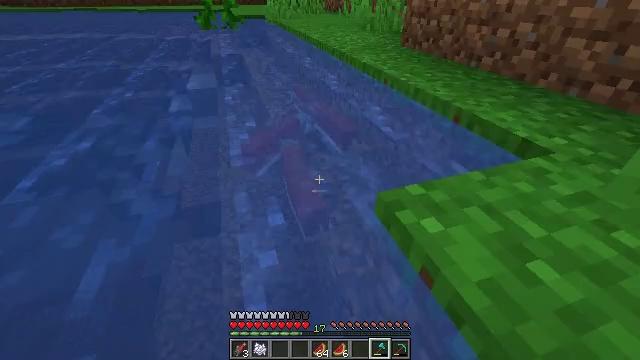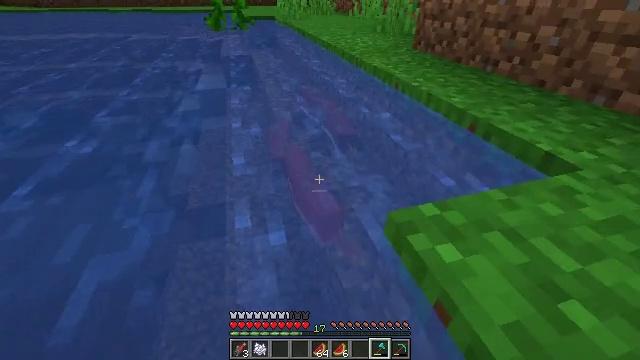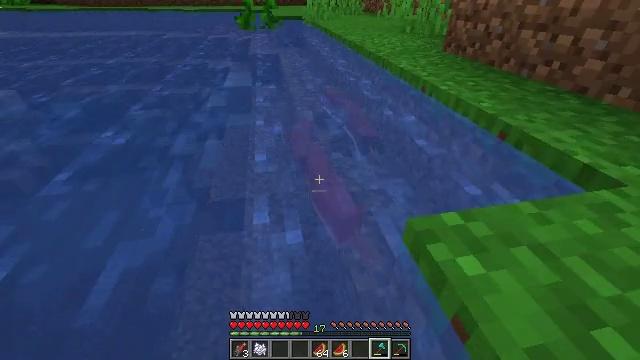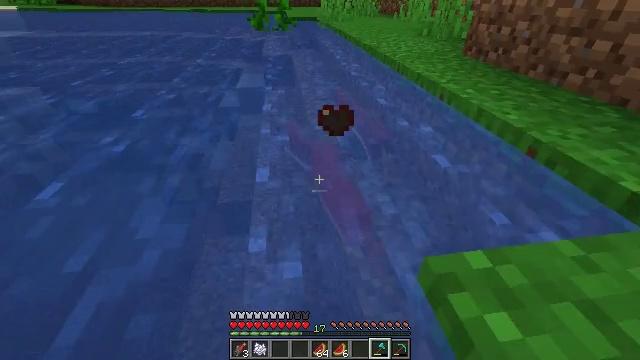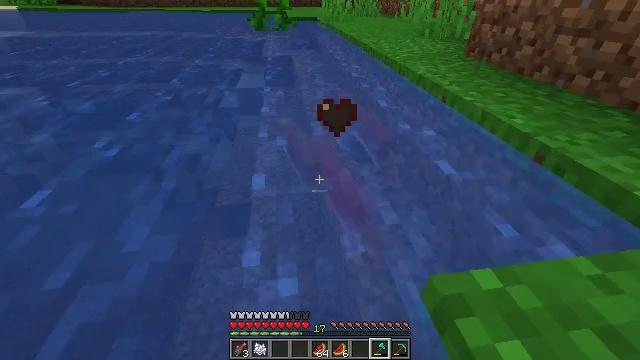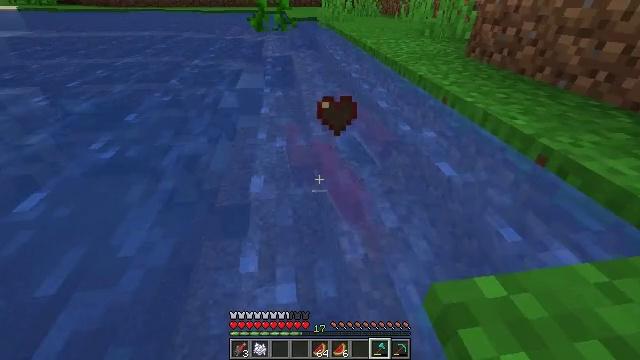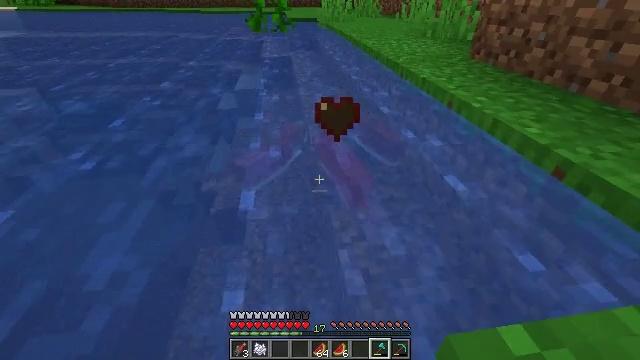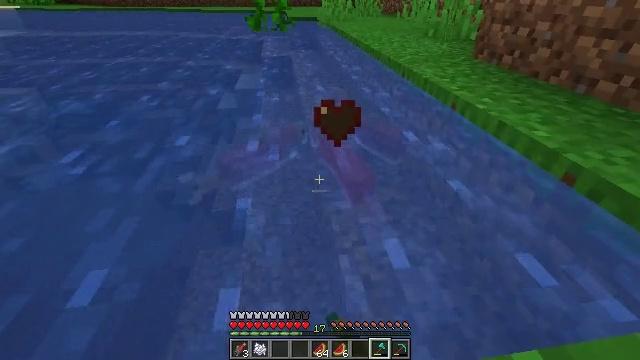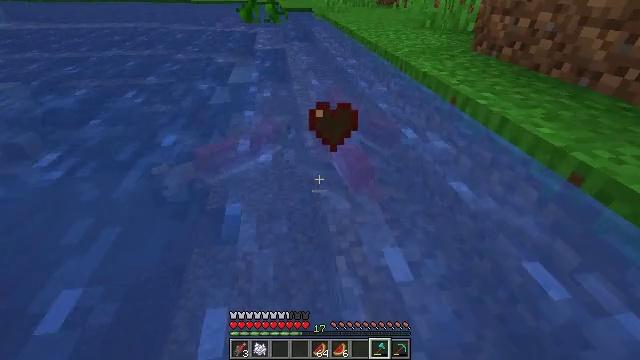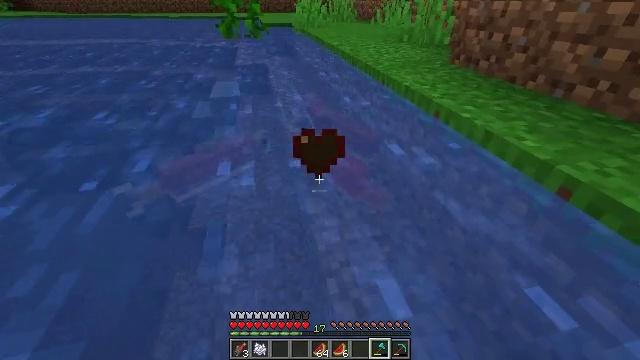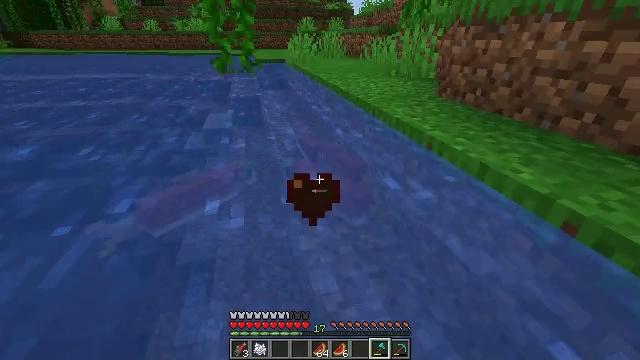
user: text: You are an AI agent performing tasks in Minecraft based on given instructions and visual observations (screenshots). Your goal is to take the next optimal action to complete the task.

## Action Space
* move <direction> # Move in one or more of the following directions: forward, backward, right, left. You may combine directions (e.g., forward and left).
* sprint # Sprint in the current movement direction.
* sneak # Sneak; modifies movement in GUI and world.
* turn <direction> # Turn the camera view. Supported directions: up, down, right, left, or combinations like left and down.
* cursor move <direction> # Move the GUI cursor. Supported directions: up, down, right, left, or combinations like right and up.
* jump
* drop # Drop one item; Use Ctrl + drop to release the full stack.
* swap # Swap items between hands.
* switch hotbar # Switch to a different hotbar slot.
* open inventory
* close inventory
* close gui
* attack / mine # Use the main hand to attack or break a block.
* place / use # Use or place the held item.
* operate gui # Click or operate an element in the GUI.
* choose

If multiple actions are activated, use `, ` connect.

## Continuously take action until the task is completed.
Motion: motion action
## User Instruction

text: Kill aquatic mobs.
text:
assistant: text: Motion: move forward, turn left, attack / mine
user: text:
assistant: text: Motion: move forward, turn left, attack / mine
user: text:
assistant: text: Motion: move forward, turn left, attack / mine
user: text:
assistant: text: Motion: move forward, attack / mine
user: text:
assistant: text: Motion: move forward
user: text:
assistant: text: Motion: move forward, attack / mine
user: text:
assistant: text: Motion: move forward, attack / mine
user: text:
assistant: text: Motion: move forward, turn right and down, attack / mine
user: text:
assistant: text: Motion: move forward, turn right and up, attack / mine
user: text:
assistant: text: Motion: move forward, turn right and up
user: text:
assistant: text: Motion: turn right